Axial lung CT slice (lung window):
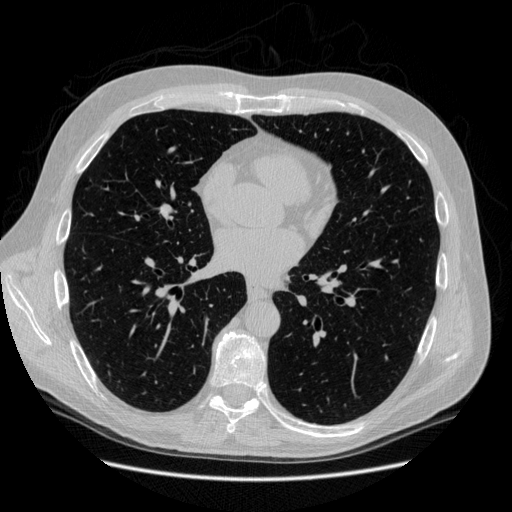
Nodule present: no